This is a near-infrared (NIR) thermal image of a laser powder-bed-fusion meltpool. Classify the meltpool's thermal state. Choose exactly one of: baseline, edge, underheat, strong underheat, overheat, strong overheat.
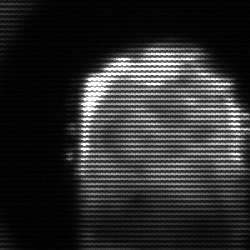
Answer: baseline